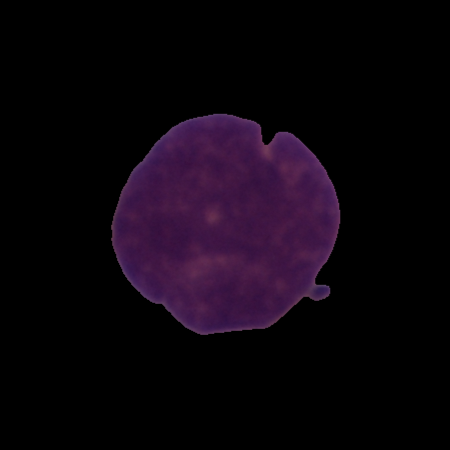
Label: cancer